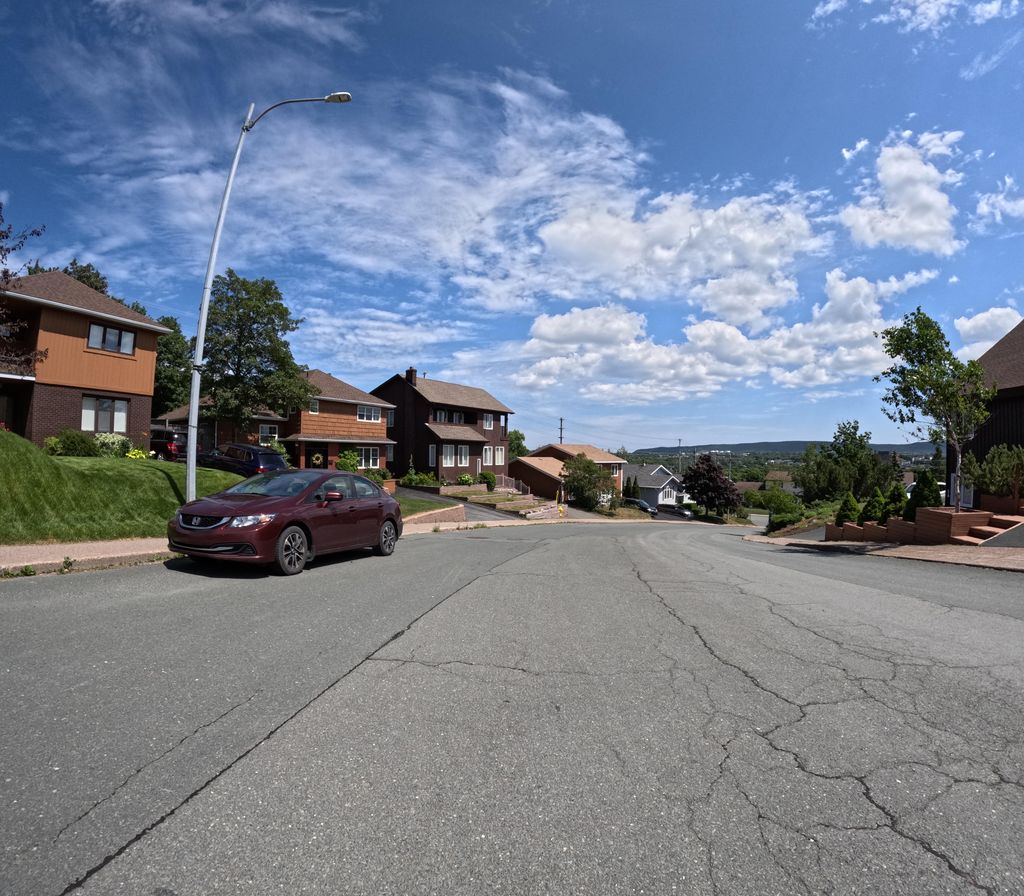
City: st_johns